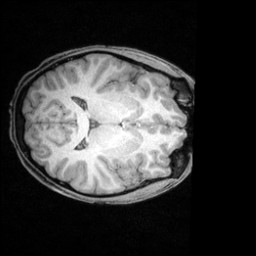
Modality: T1w
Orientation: axial
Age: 23
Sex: male
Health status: healthy